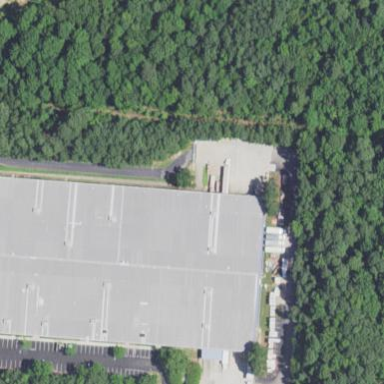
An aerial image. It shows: Industrial building used for commercial purposes.